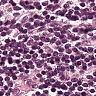
Metastatic tissue present: no